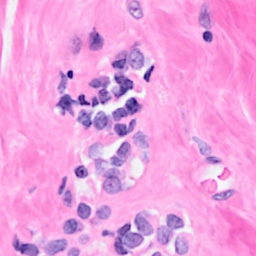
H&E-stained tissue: Breast